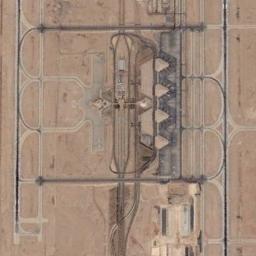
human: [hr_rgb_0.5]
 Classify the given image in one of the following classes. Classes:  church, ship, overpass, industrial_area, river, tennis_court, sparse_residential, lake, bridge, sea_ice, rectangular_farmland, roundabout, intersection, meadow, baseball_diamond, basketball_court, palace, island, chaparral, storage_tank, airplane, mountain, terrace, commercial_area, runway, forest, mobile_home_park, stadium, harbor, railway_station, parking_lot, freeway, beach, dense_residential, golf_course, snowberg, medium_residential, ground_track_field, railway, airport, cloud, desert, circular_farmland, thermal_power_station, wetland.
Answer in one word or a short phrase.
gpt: airport